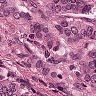
Metastatic tissue present: yes